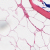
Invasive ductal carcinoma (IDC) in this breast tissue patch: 0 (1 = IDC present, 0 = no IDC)